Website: macys
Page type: delivery-shipping
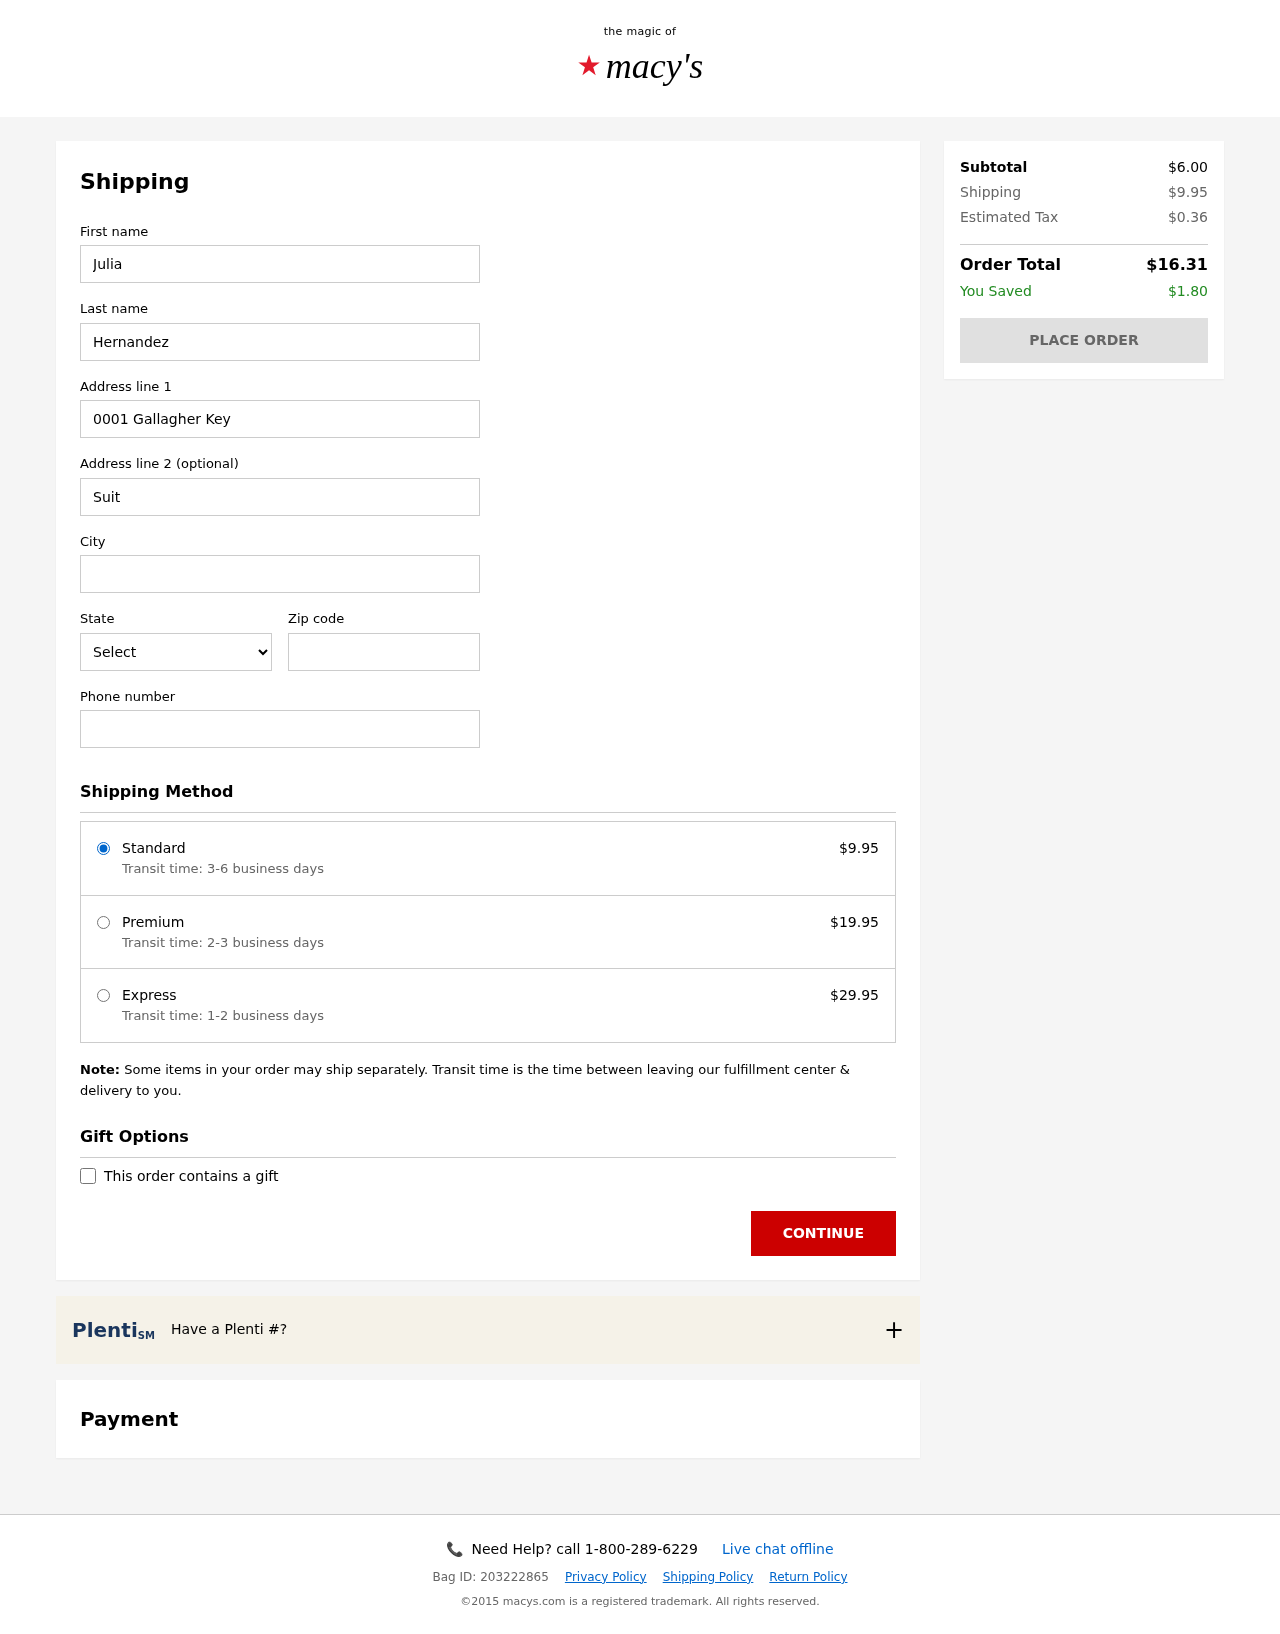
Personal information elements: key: PII_CITY
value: Lesterland
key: PII_FIRSTNAME
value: Julia
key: PII_LASTNAME
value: Hernandez
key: PII_PHONE
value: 7448130148
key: PII_POSTCODE
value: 79438
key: PII_STATE_ABBR
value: LA
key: PII_STREET
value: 0001 Gallagher Key
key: PII_STREET2
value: Suite 368
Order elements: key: ORDER_SHIPPING_COST
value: $9.95
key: ORDER_SHIPPING_PREMIUM
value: $19.95
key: ORDER_SHIPPING_EXPRESS
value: $29.95
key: ORDER_SUBTOTAL
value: $6.00
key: ORDER_TAX
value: $0.36
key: ORDER_TOTAL
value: $16.31
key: ORDER_SAVINGS
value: $1.80